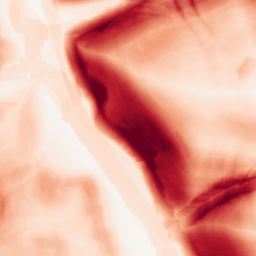
Category: morphological
Decomposition family: morphological_square
Decomposition parameters: operation: gradient
size: 15
Upsampling method: regularized
Upsampling parameters: scale: 2
lambda_reg: 0.01
Upsampling scale: 2